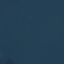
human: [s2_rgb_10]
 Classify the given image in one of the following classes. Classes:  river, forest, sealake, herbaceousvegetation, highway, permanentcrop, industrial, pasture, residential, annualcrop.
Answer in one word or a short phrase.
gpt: SeaLake